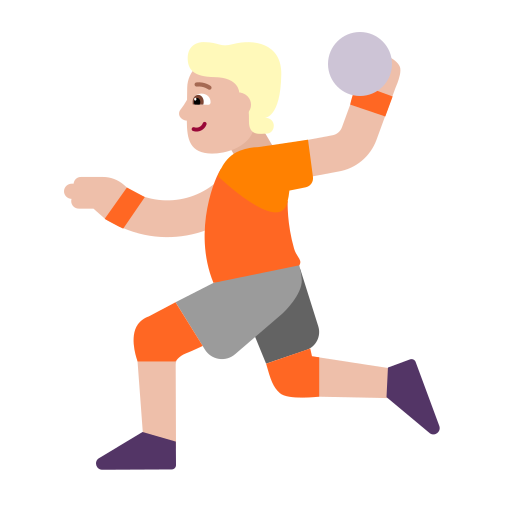
person playing handball flat  light